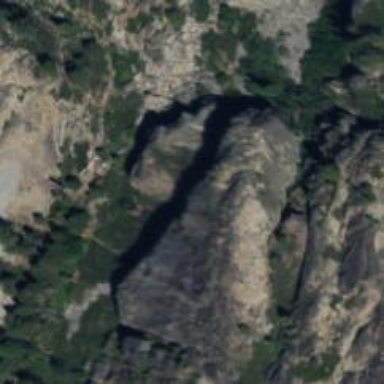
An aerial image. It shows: Crag for climbing.